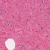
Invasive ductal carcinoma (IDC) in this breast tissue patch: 0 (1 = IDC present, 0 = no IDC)